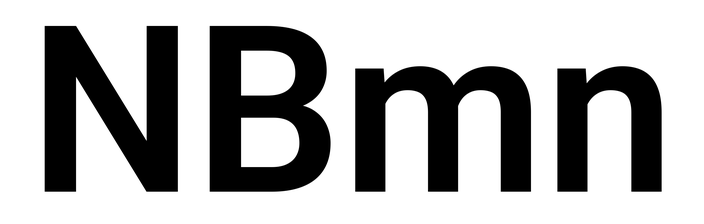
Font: Roboto_SemiBold